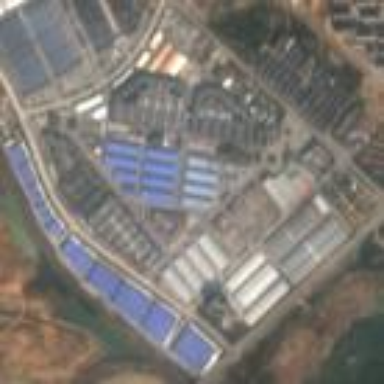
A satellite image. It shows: Industrial area.